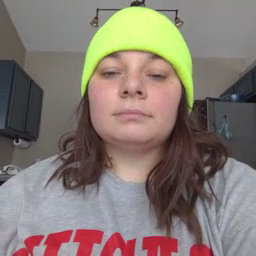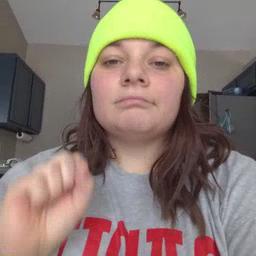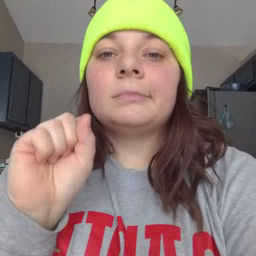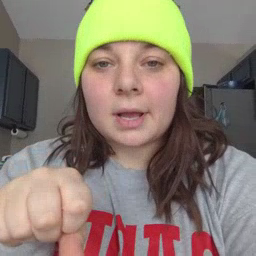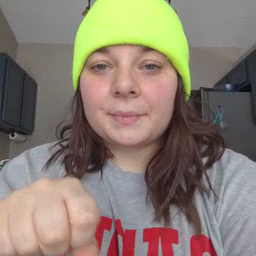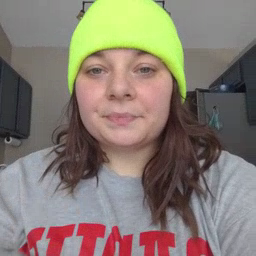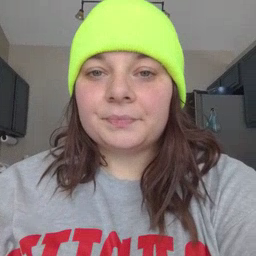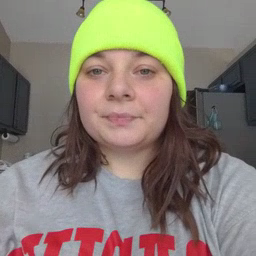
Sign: can